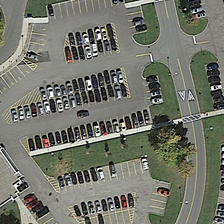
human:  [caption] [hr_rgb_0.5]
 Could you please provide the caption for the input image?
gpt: there is a large parking lot next to the road .

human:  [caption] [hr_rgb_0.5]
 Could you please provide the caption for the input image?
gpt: there is a large parking lot next to the road .

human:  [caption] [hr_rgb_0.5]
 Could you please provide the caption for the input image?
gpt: some lawns were planted in the parking lot .

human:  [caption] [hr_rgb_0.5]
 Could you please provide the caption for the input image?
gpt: some lawns were planted in the parking lot .

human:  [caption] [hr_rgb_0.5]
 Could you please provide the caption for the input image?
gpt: there is a large parking lot next to the road .